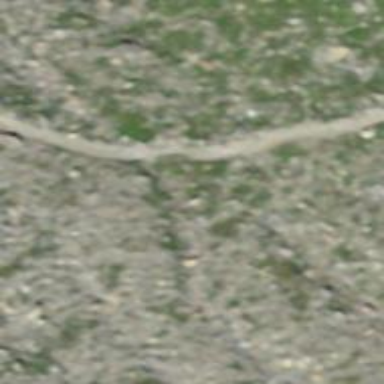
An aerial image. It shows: Path.